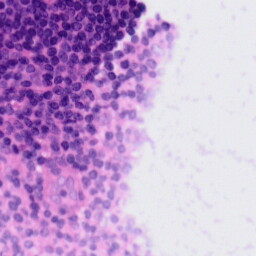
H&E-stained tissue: Tonsil